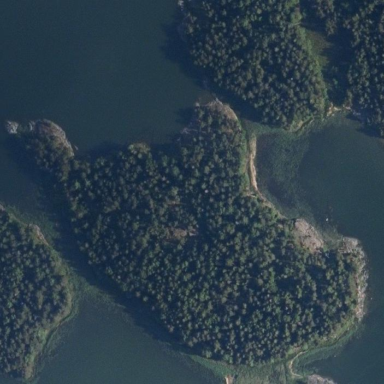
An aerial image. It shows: Islet located along the natural coastline.